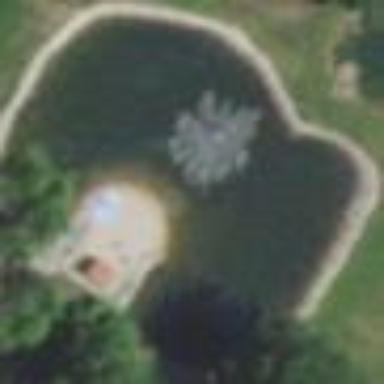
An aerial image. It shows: Peaceful pond surrounded by nature.